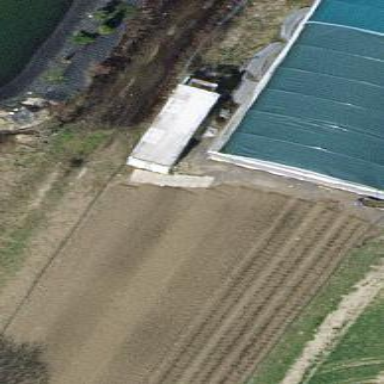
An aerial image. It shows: Greenhouse.